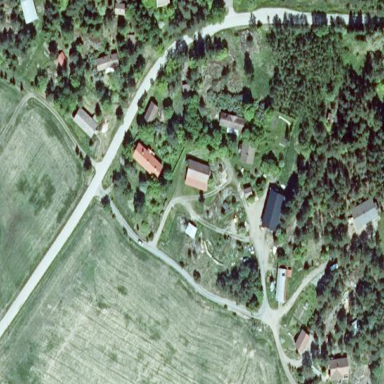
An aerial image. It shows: Rural residential area.